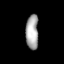
Tissue: lung
Cell type: Epithelial cells
Senescence score: 0.2224
Nuclear area (px): 434
Mean DAPI intensity: 166.329